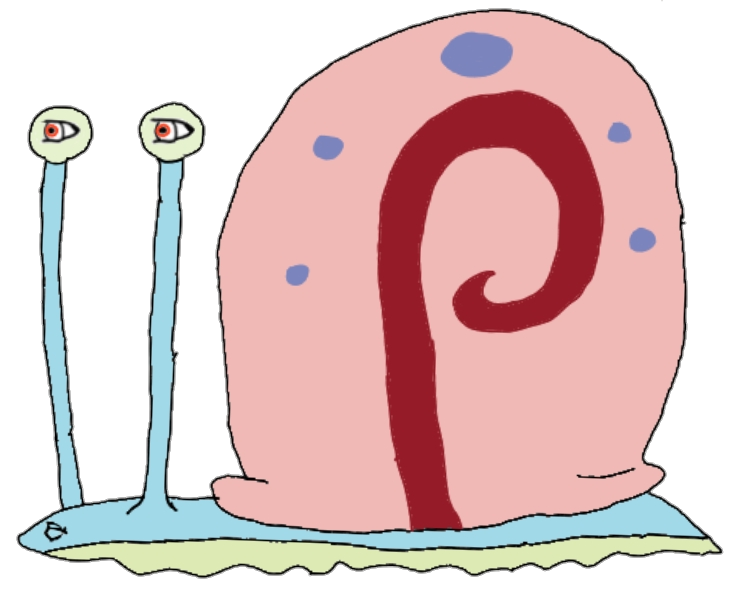
Label: 4_Yes_Chad